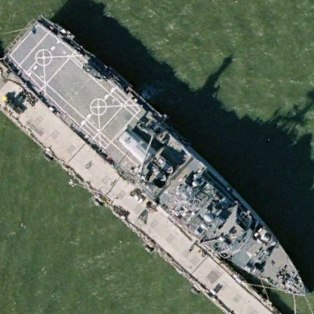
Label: Whitby_Island-class_dock_landing_ship